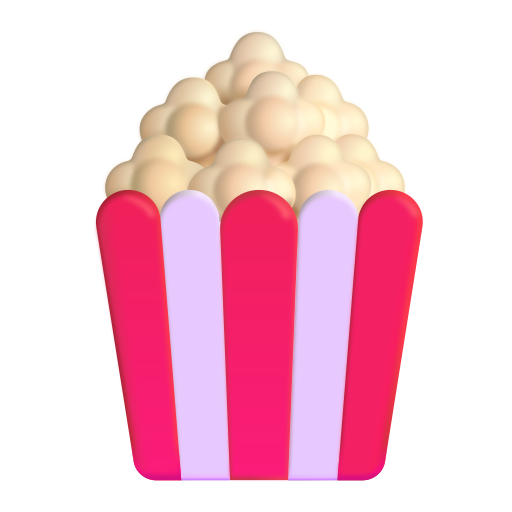
popcorn color